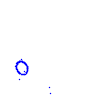
Particle: proton